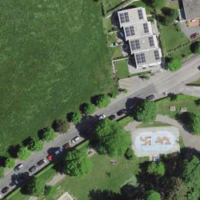
EUNIS habitat code: 55
Species observed at this site:
Veronica chamaedrys